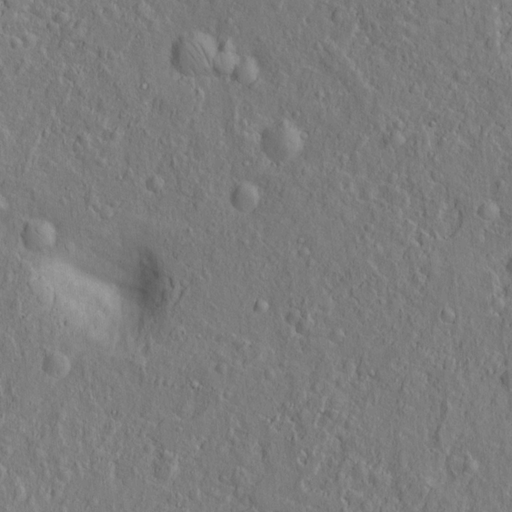
Objects detected: cone